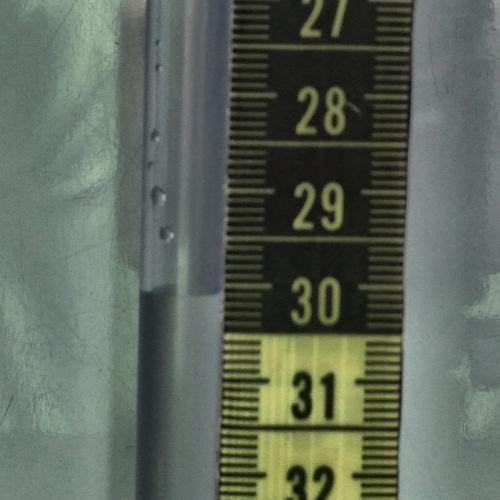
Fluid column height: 30.1 cm